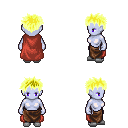
a pixel art fantasy rpg character, female body template, dark elf, purple skin, maroon cape, robe skirt, gold bedhead hairstyle, white slippers, four views (front, back, left, right), 2x2 character sprite sheet, small pixel art, hard edges, no anti-aliasing